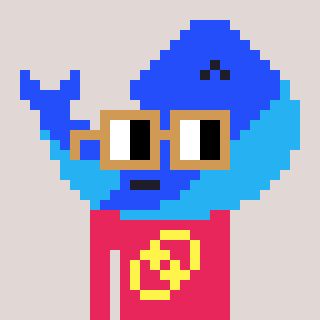
a pixel art character with square brown glasses, a whale-shaped head and a redpinkish-colored body on a warm background